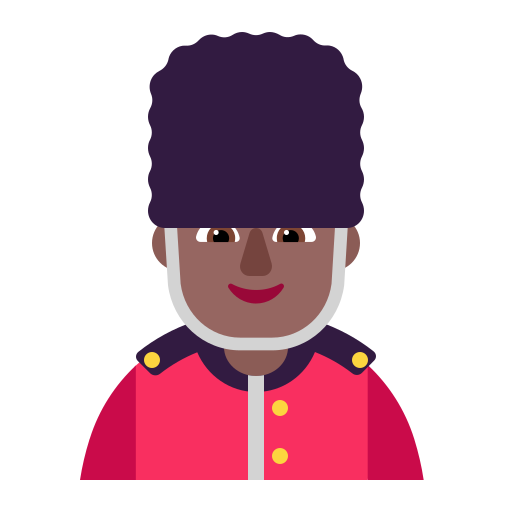
man guard flat  dark